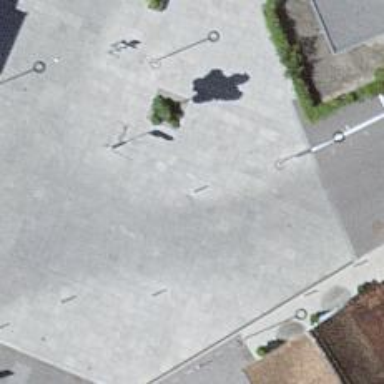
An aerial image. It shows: Bollard.